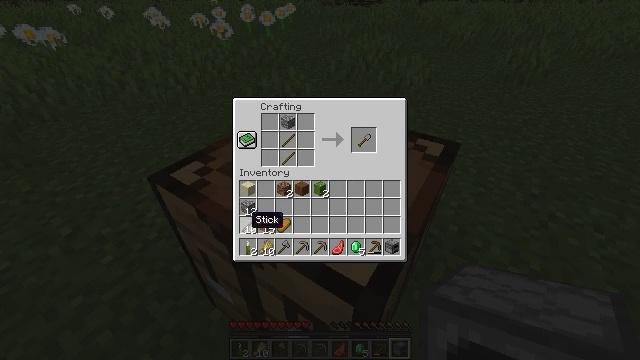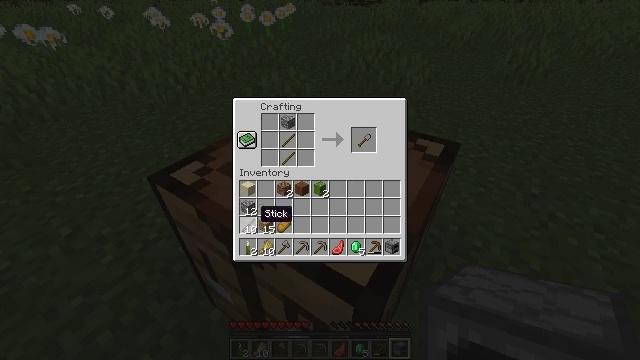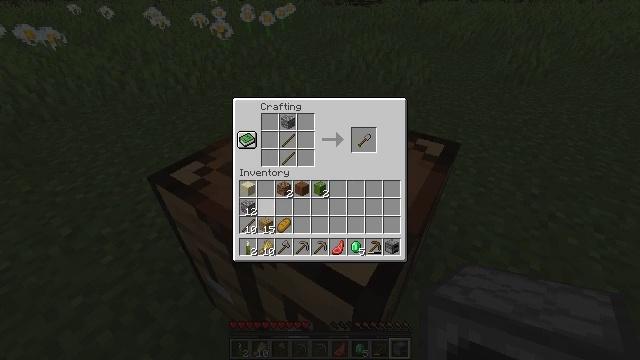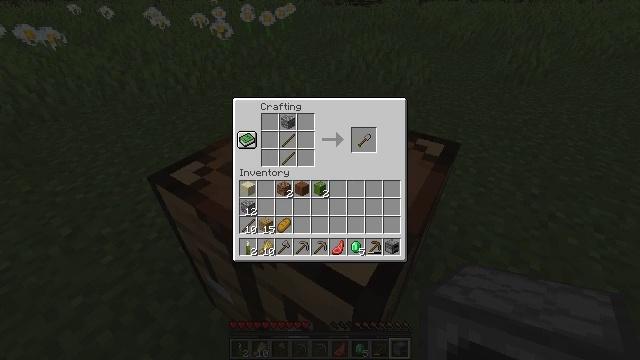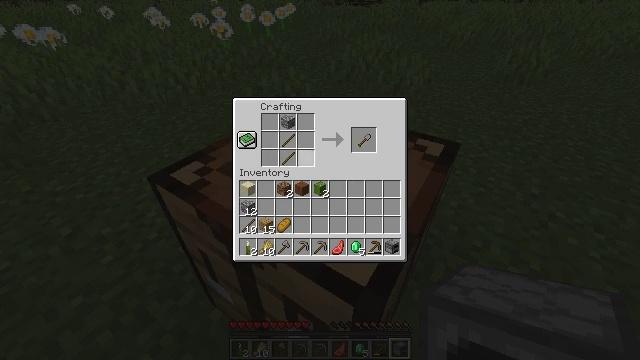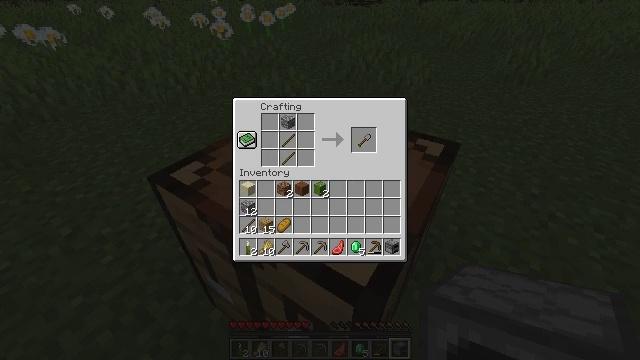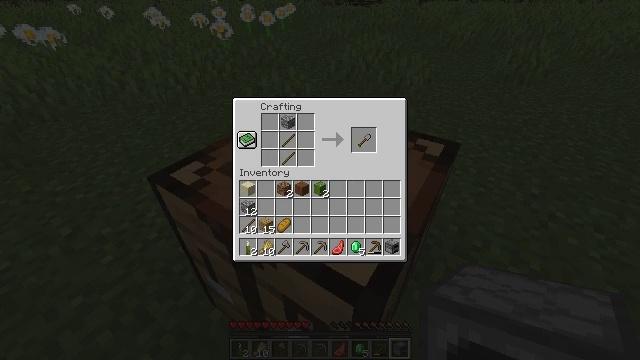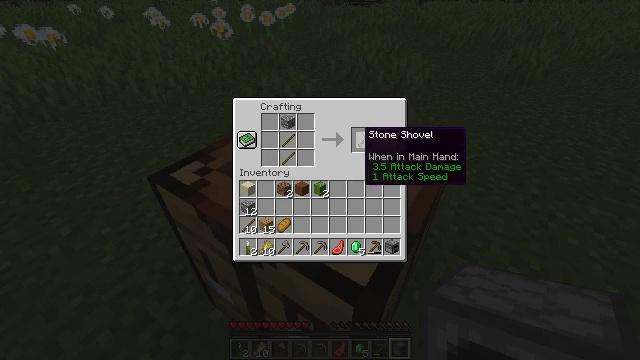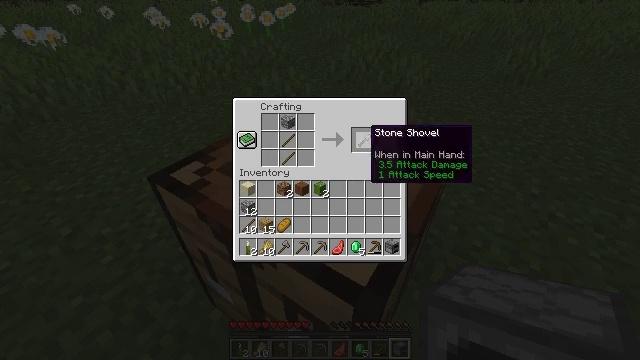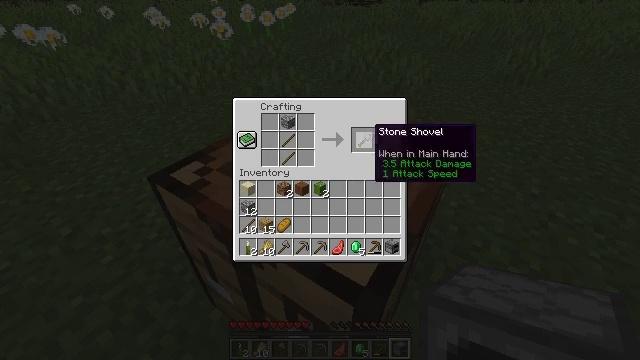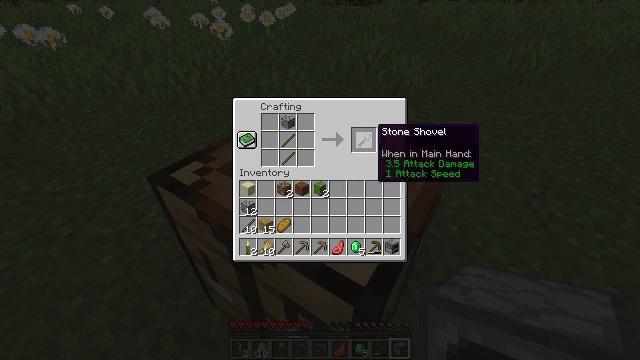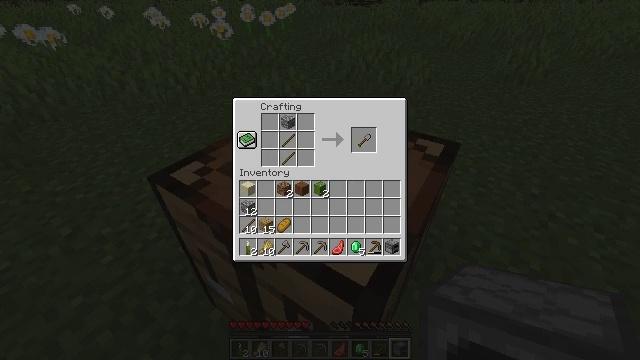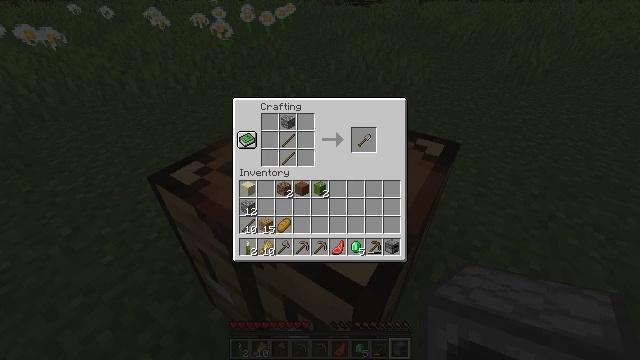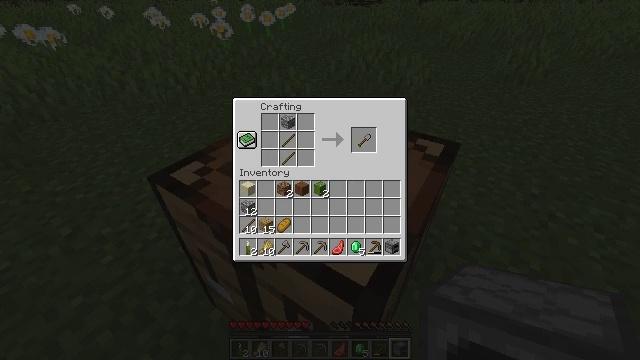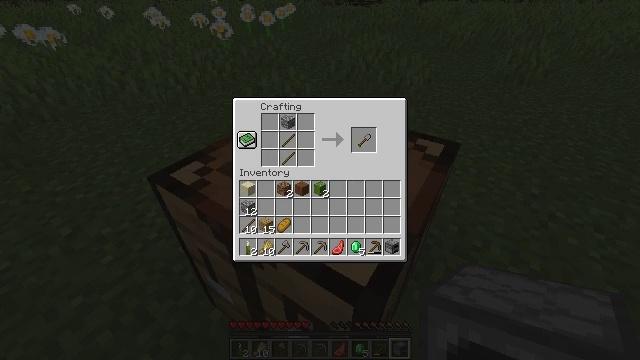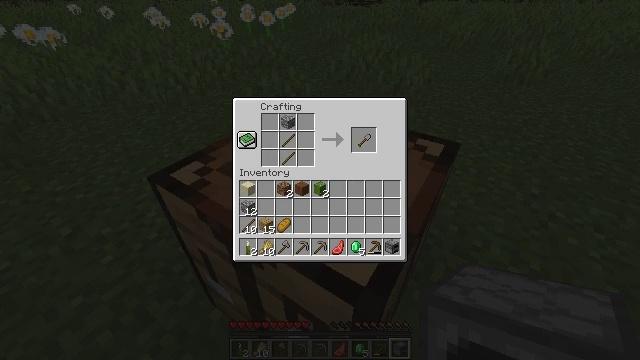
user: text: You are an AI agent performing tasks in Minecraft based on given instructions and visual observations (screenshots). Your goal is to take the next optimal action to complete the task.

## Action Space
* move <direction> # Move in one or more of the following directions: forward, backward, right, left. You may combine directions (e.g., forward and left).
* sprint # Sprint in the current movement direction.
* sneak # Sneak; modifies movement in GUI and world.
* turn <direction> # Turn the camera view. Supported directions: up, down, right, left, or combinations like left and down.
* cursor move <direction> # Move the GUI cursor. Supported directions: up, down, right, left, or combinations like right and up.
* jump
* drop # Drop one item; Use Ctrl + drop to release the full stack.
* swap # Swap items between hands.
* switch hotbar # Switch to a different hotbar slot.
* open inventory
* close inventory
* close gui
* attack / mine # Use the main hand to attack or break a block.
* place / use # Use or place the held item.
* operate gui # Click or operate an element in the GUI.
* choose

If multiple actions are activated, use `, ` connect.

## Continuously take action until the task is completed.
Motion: motion action
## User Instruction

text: Create a stone shovel using the crafting table.
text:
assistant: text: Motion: cursor move right
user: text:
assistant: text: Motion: cursor move right and up
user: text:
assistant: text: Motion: cursor move right and up
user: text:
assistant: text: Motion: cursor move right and up
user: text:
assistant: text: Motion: cursor move right and up
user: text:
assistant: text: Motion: no_op
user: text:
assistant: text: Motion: no_op
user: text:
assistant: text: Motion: no_op
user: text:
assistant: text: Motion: no_op
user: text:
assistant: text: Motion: no_op
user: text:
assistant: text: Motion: cursor move right
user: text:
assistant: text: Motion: no_op
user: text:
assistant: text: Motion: operate gui
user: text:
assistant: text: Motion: operate gui
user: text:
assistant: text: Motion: operate gui
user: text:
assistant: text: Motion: no_op
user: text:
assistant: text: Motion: no_op
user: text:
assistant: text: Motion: no_op
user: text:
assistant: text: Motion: no_op
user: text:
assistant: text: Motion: no_op
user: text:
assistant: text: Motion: no_op
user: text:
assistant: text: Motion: no_op
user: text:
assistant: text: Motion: operate gui
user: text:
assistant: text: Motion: operate gui
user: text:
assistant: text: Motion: no_op
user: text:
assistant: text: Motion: no_op
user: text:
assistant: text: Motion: cursor move left and down
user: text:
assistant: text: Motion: no_op